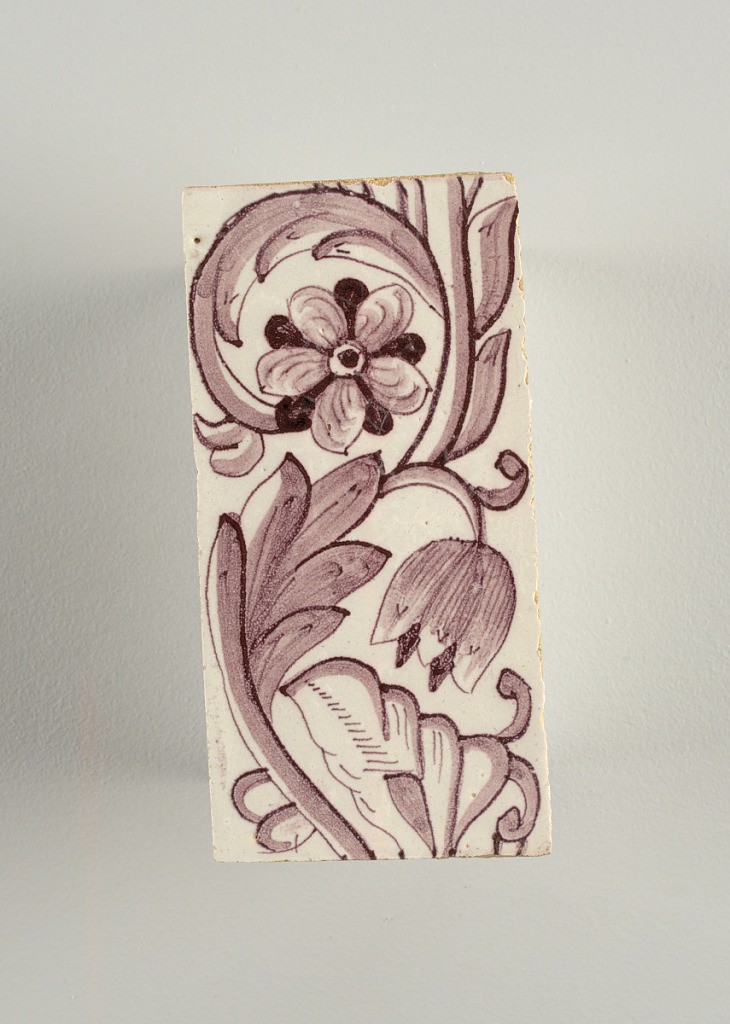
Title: Tile
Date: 18th century
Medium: Tin-enamelled earthenware
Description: Vertical rectangles. Each tile with identical pattern of two flowers and leaves on continuous scrolling stem. One flower faces the observer and the other is in profile. Manganese violet on white ground.